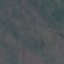
Land use / land cover: HerbaceousVegetation